Question: Using Parse.com and JavaScript SDK.
A fiddle can be found here. The results should be only badge 5 is returned not badge 8.
Trying to use the 'matchesKeyInQuery'to achieve the following:
1 - Return results only for the current user only
2 - Only return results for the current user where the 'B_Notify' column equals "Unread"
3 - Include access to columns "SentTo and "uploadedBy"
At the moment, the below query doesn't seem limited to just the current user as all results are being returned.
Also, I cannot get the query to work unless I repeat 'SentTo" in the 'NotificationTwo.matchesKeyInQuery'query
Can someone show me what I've done wrong, or how to correct it please?
'''
var NotificationOne = new Parse.Query("myBadges");
NotificationOne.equalTo("B_Notify", "Unread");
var currentUser = Parse.User.current();
var NotificationTwo = new Parse.Query("myBadges");
NotificationTwo.include('SentTo', currentUser);
NotificationTwo.include('uploadedBy');
NotificationTwo.matchesKeyInQuery("SentTo", "SentTo", NotificationOne);
NotificationTwo.find({
'''

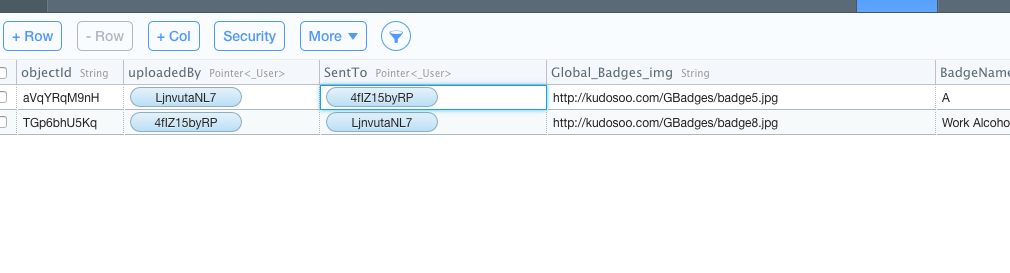
Answer: According to the query you gave, I thought it could be rewrite as following:
'''
var notificationQuery = new Parse.Query('myBadges');
notificationQuery.equalTo('B_Notify', 'Unread');
notificationQuery.equalTo('SentTo', Parse.User.current());
notificationQuery.include(['SentTo', 'uploadedBy']);
notificationQuery.find({ ...
'''